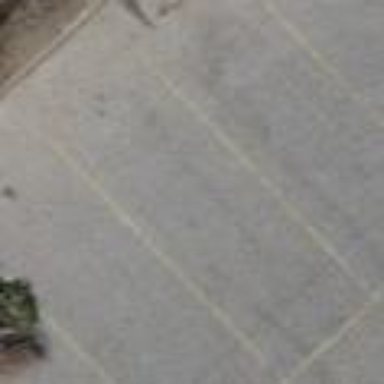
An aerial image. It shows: Parking space specifically designated for buses.